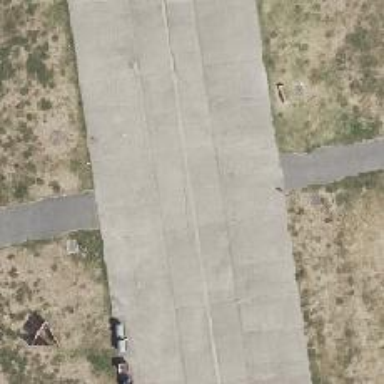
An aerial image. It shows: Footway made of concrete plates.